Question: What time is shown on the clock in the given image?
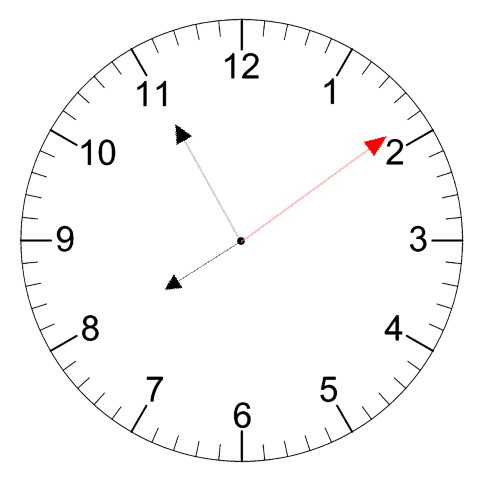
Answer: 07:55:09